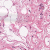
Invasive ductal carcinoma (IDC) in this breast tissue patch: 0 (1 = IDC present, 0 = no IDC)